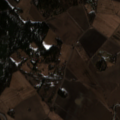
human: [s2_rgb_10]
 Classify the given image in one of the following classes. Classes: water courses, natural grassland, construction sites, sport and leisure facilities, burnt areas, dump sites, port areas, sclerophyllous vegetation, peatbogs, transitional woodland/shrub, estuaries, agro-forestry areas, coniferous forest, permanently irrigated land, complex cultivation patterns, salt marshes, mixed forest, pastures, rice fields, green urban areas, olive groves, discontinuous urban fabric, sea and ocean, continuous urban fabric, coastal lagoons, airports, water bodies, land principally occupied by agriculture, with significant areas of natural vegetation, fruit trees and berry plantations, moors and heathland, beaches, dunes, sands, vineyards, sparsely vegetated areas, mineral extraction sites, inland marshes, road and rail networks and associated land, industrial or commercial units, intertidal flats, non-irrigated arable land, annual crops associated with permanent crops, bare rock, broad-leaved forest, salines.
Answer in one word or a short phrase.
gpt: non-irrigated arable land, land principally occupied by agriculture, with significant areas of natural vegetation, mixed forest